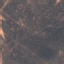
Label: HerbaceousVegetation